Field crop: tomato
Growth stage: 2
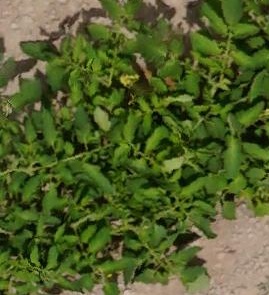
Species: tomato